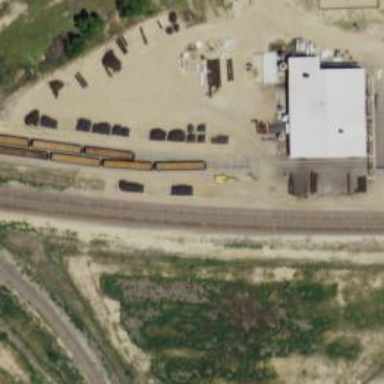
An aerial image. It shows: Rail spur service.